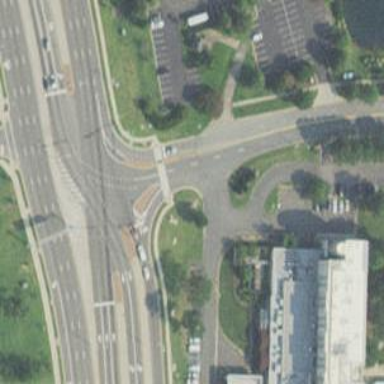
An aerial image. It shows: Asphalt road with primary link designation.